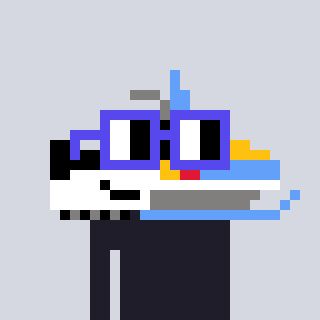
a pixel art character with square blue glasses, a snowmobile-shaped head and a yellow-colored body on a cool background